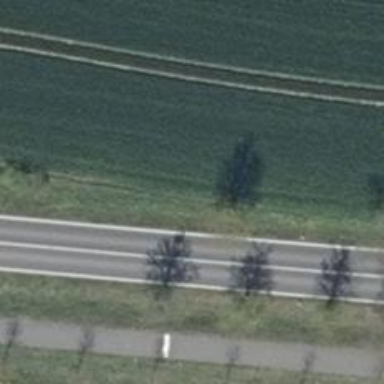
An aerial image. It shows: Row of trees in natural setting.